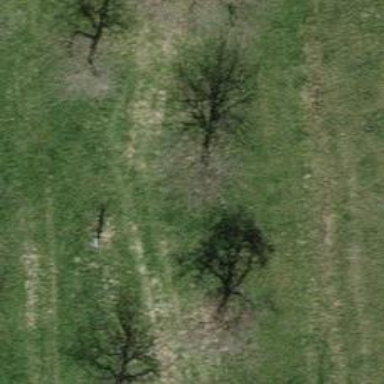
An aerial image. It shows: Row of trees in natural setting.